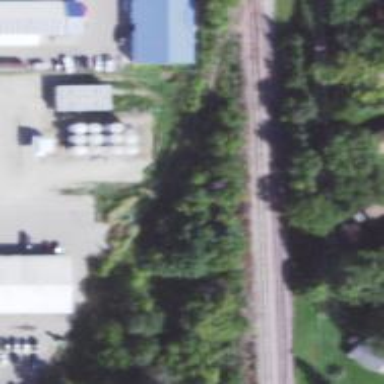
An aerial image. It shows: Railway spur service.